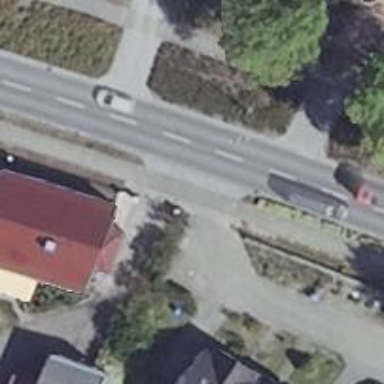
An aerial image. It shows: Residential road with asphalt surface and separate sidewalk.